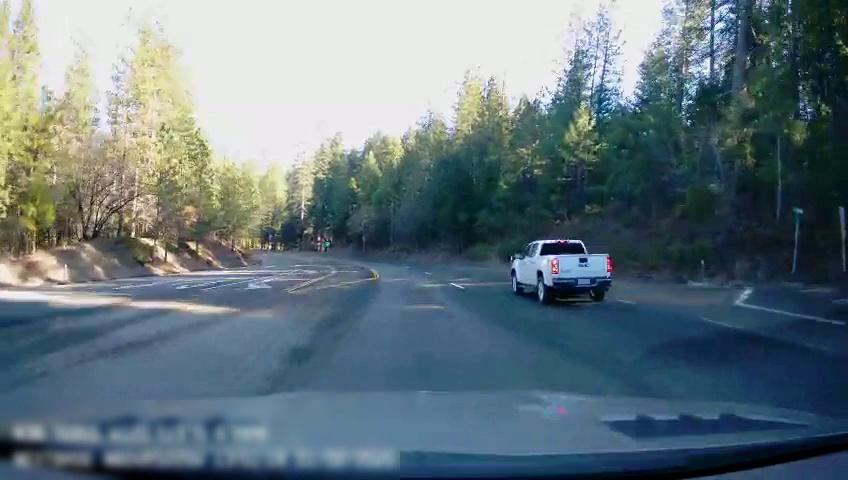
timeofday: Day
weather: Sunny
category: Drivable Space
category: Vehicles | Truck
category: Lanes | Alternate Lane
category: Lanes | Alternate Lane
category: Lanes | Current Lane
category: Lanes | Alternate Lane
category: Lanes | Opposite Lane
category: Lanes | Opposite Lane
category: Lanes | Opposite Lane
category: Traffic | Signs
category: Traffic | Signs